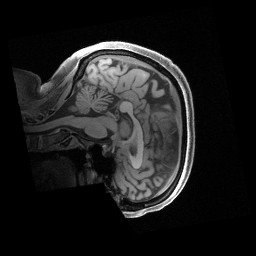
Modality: T1w
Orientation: sagittal
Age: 38
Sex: female
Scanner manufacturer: siemens
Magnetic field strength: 3 T
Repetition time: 2.4 s
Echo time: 0.00222 s